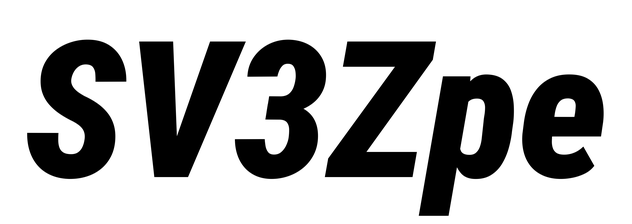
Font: Roboto-Italic_Condensed_Black_Italic